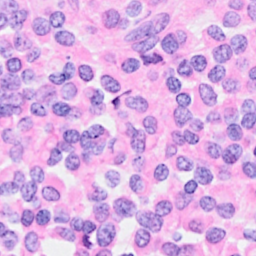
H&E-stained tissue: Breast